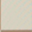
Piece: xx